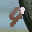
Label: 4